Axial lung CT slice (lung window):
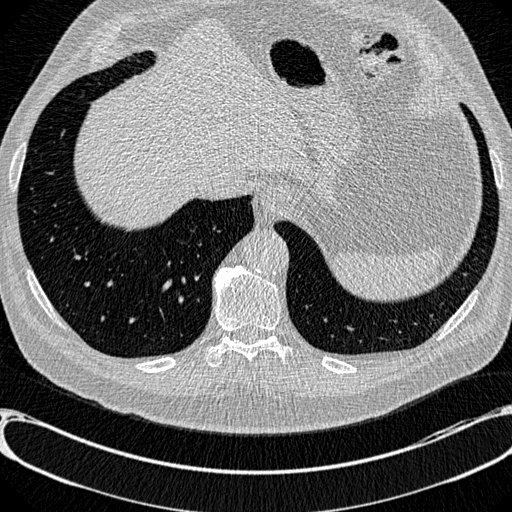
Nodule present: no